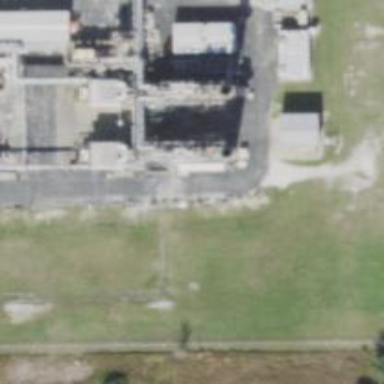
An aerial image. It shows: Gas turbine generator powered by gas.